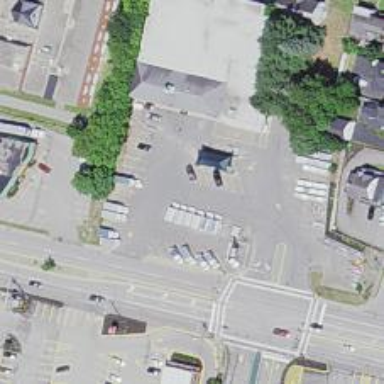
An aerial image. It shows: Car rental facility.